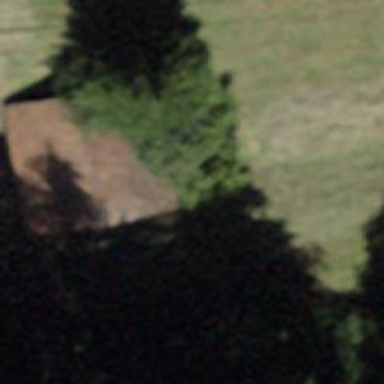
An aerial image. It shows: Barn.